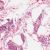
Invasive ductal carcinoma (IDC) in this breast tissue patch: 1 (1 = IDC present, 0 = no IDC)